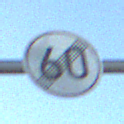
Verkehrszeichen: EndeGeschwindigkeit60
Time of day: MorningAfternoon
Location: Outdoor (Nature)
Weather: Clear
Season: Winter
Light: Natural